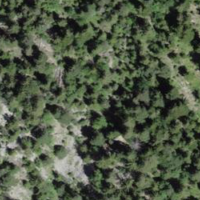
EUNIS habitat code: 44
Species observed at this site:
Geranium sanguineum